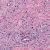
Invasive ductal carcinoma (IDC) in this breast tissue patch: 1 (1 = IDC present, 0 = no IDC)